Question: I'd like to know if it's possible to add as default controls option button.

Is there any way to make it as default or I need to make button with geolocation and then trigger the click event on that button in order to navigate user to the current location?
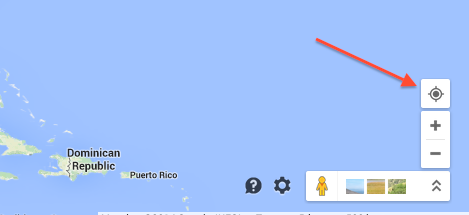
Answer: We have made such a component for Google Maps API v3. Anybody can use in custom projects to add a control showing current geolocation with just one line of code:
'''
var geoloccontrol = new klokantech.GeolocationControl(map, mapMaxZoom);
'''
after including in the HTML header this JavaScript:
'''
<script src="https://cdn.klokantech.com/maptilerlayer/v1/index.js"></script>
'''
See:
<URL>
for an example code and documentation.
<URL>
It adds the standard control to the map - and once tapped - it shows the blue circle around your location with size derived from precision of the location data available. If you don't drag the map it will keep you positioned once you move.
This control has been developed for viewer automatically generated by <URL> software - which creates tiles for map overlays and custom layers made from images and raster geodata.
Note: this answer is a repost of our response from <URL>